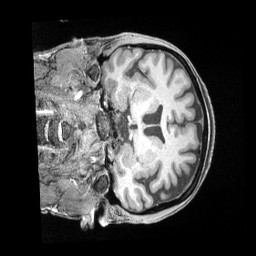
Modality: T1w
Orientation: coronal
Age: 37
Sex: female
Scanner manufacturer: siemens
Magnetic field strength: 3 T
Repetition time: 2 s
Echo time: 0.00211 s